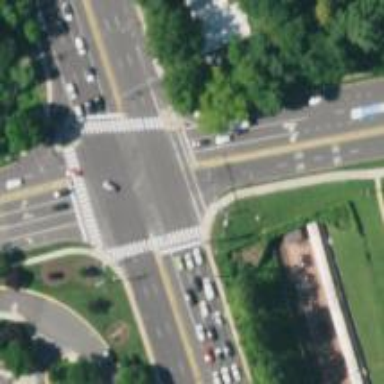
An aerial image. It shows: Zebra crossing on the road.